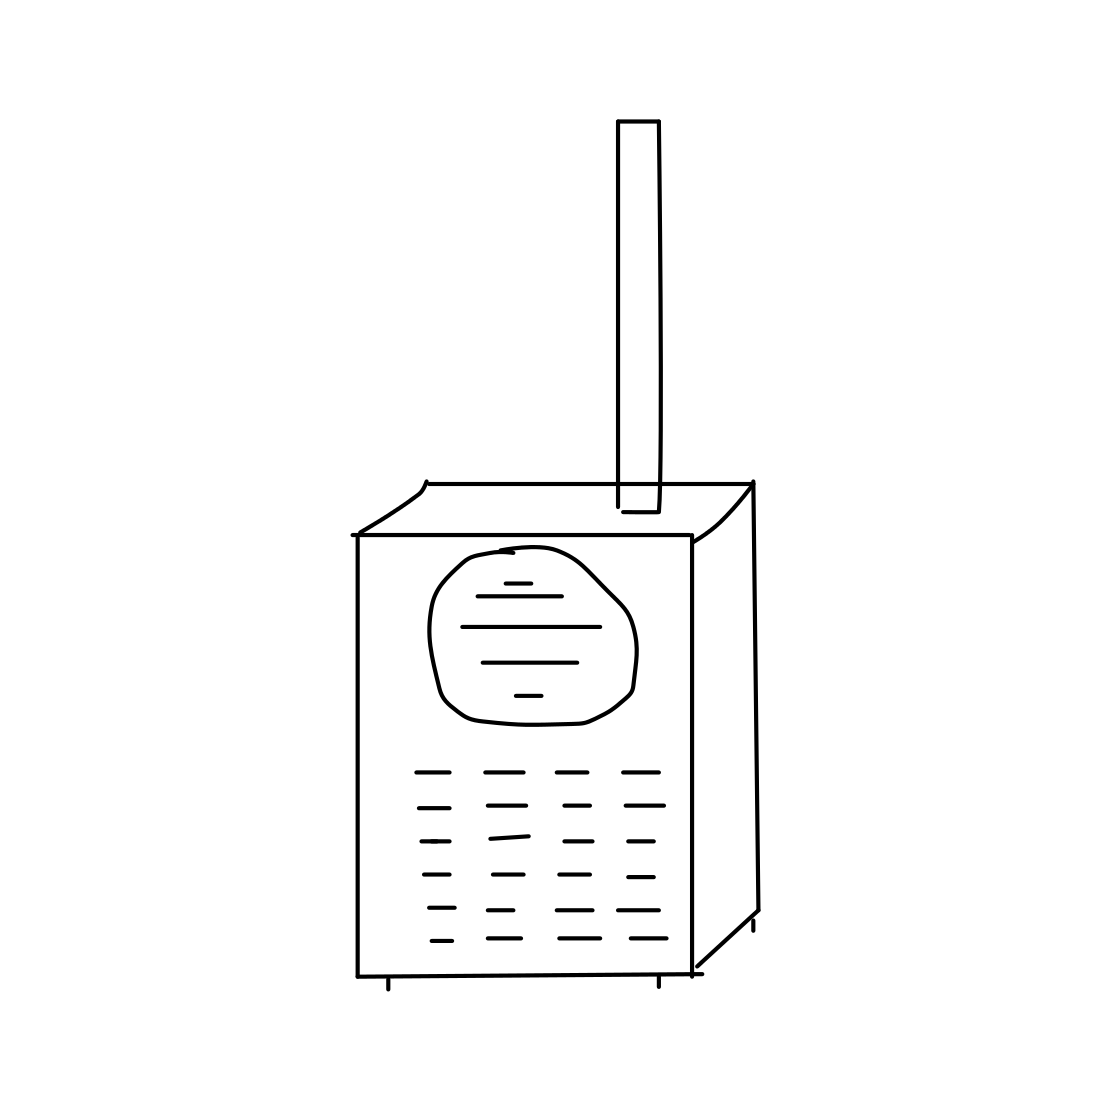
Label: walkie talkie